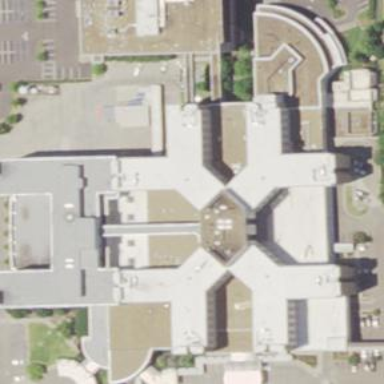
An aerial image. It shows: Hospital building.